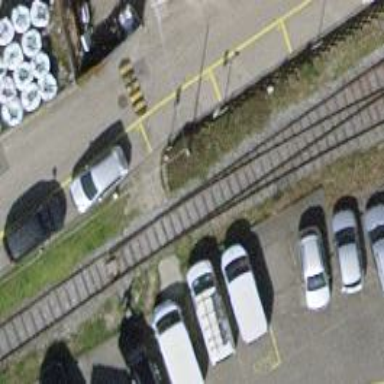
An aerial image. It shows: Crossing for the railway.